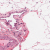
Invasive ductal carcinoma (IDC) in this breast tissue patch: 0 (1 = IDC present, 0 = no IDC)